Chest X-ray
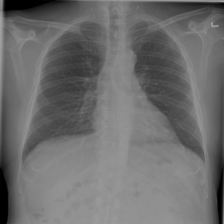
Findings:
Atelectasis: negative
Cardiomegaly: negative
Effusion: negative
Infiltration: negative
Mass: negative
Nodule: negative
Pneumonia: negative
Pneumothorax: negative
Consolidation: negative
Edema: negative
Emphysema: negative
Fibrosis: negative
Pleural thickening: negative
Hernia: negative